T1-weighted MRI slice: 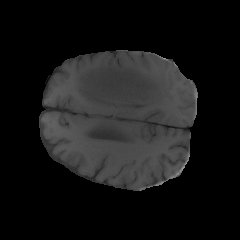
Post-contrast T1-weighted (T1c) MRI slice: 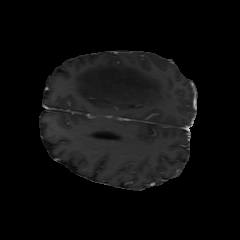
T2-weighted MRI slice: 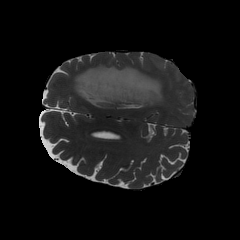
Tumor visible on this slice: yes